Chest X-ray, PA view. Patient: 48 years old, sex F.
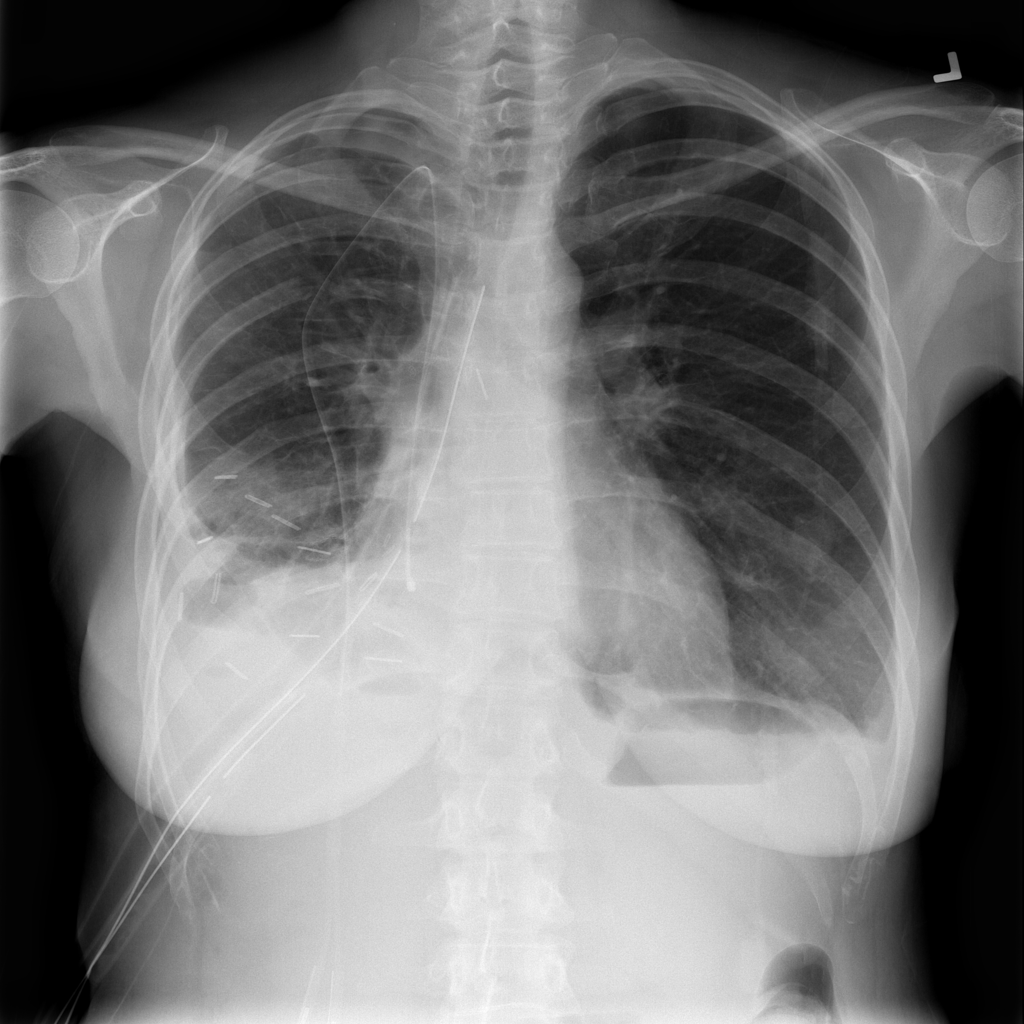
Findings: Pneumothorax